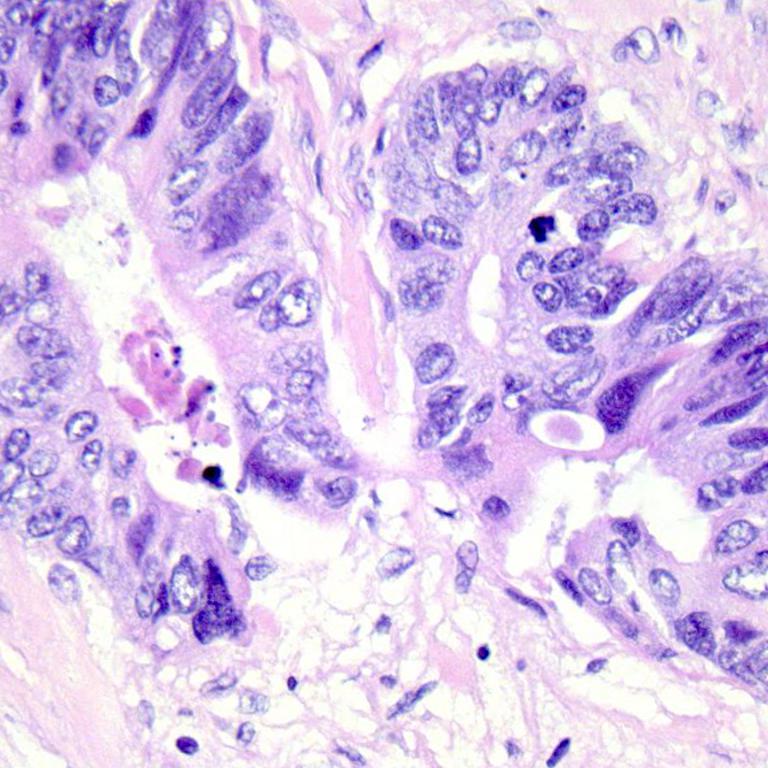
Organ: colon
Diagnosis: adenocarcinomas